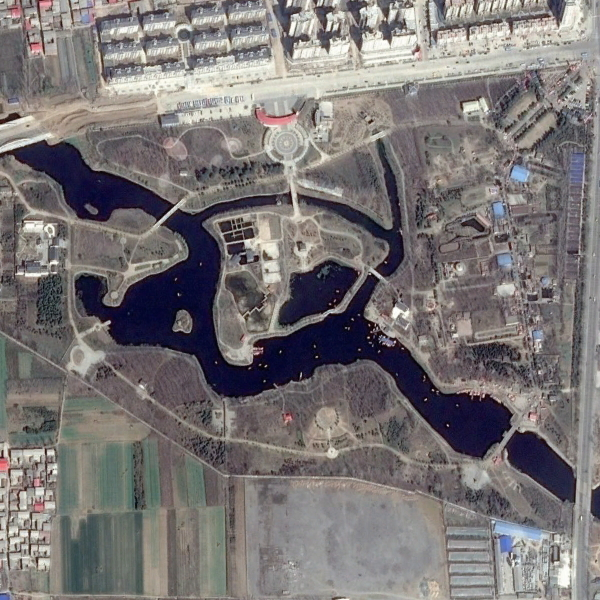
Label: Park